Field crop: tomato
Growth stage: 1
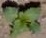
Species: solanum